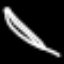
Label: leaf